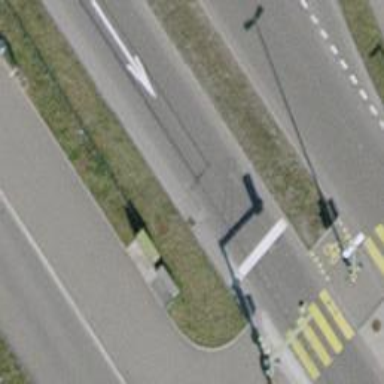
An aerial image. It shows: Road with traffic signals.